Question: I'm having some weird comparison issues between my 'varchar' column and my 'int' column.
### My Schema
'''
CREATE TABLE 'organization_m' (
'organization_recid' VARCHAR(36) CHAR SET utf8 NOT NULL COMMENT 'uuid - unique identifier'
,'organization_id' INT (16) NOT NULL AUTO_INCREMENT
,'organization_name' VARCHAR(100) CHAR SET utf8 NOT NULL
,'organization_sequence' INT (11) DEFAULT NULL
,'license_recid' VARCHAR(36) CHAR SET utf8 NOT NULL
,'country_recid' VARCHAR(36) CHAR SET utf8 NOT NULL
,'contact_number' VARCHAR(20) CHAR SET utf8 DEFAULT NULL
,'address' VARCHAR(200) CHAR SET utf8 DEFAULT NULL
,'organization_url' VARCHAR(100) CHAR SET utf8 NOT NULL
,'notes' VARCHAR(500) CHAR SET utf8 DEFAULT NULL
,'is_active' TINYINT (1) DEFAULT NULL
,'created_on' DATETIME DEFAULT NULL
,'modified_on' DATETIME DEFAULT NULL
,'created_by' VARCHAR(50) CHAR SET utf8 DEFAULT NULL
,PRIMARY KEY ('organization_recid')
,UNIQUE KEY 'organization_id'('organization_id')
,UNIQUE KEY 'organization_sequence'('organization_sequence')
) ENGINE = InnoDB AUTO_INCREMENT = 8622 DEFAULT CHARSET = utf8 COLLATE = utf8_unicode_ci;
--
-- Dumping data for table 'organization_m'
--
LOCK TABLES 'organization_m' WRITE;
/*!40000 ALTER TABLE 'organization_m' DISABLE KEYS */;
INSERT INTO 'organization_m'
VALUES (
'017811ce-becf-4395-a780-9bde07c4a692'
,1268
,'123'
,NULL
,'cd224237-668b-11e4-945d-000c29609978'
,'cd2276db-668b-11e4-945d-000c29609978'
,NULL
,'somewhere'
,'/api/v1/somewhere'
,NULL
,1
,'2015-02-23 13:43:22'
,'2015-02-23 13:43:22'
,NULL
)
,(
'9f14dc52-23c7-4567-8ec9-90aa45c87799'
,1275
,'cards'
,NULL
,'cd224237-668b-11e4-945d-000c29609978'
,'cd227f0c-668b-11e4-945d-000c29609978'
,NULL
,'somewhere to nowhere'
,'/api/v1/cards'
,NULL
,1
,'2015-02-27 16:17:25'
,'2015-02-27 16:17:25'
,NULL
)
,(
'b469e572-86a4-4019-96c5-a6df964e520b'
,9
,'123'
,1143
,'cd224237-668b-11e4-945d-000c29609978'
,'cd227f0c-668b-11e4-945d-000c29609978'
,NULL
,'New York'
,'OSMO1143'
,NULL
,1
,'2015-01-20 13:45:40'
,'2015-01-20 13:45:40'
,NULL
);
/*!40000 ALTER TABLE 'organization_m' ENABLE KEYS */;
UNLOCK TABLES;
'''
---
### My Select Query
'''
SELECT * FROM organization_m WHERE organization_id = '9f14dc52-23c7-4567-8ec9-90aa45c87799' OR
organization_recid = '9f14dc52-23c7-4567-8ec9-90aa45c87799';
'''
---
### My result set

---
### Problem
I expected only one result that is the organization with rec_id of 'organization_recid = '9f14dc52-23c7-4567-8ec9-90aa45c87799';'. I'm not sure if this is the expected behavior, but is there a way I can get around this?
---
### Other DB Information
'''
Welcome to the MariaDB monitor. Commands end with ; or \g.
Your MariaDB connection id is 1710
Server version: 10.0.16-MariaDB-1~wheezy mariadb.org binary distribution
Copyright (c) 2000, 2014, Oracle, MariaDB Corporation Ab and others.
'''
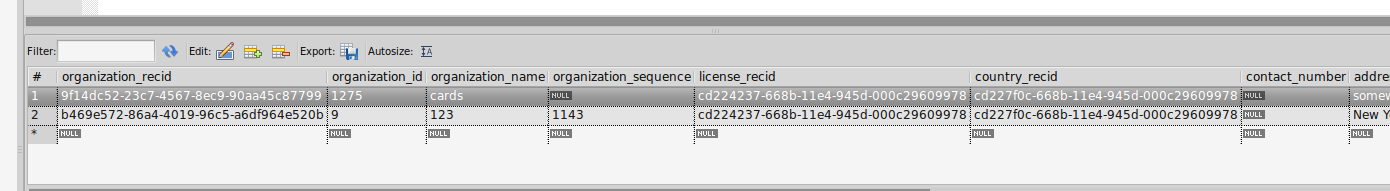
Answer: The DB will automatically cast the string you passed as 'organization_id' into an integer (since that is its type).
Casting '9f14dc52-23c7-4567-8ec9-90aa45c87799' into an int equals 9. (It stops at the first char, because the 2nd char is not an integer). You can see the casting by executing the following query :
'''
select CONVERT('9f14dc52-23c7-4567-8ec9-90aa45c87799', SIGNED);
'''
This is why you are getting the 2nd row with 'organization_id = 9'.
So basically, your query is being interpreted as :
'''
SELECT * FROM organization_m WHERE organization_id = '9'
OR organization_recid = '9f14dc52-23c7-4567-8ec9-90aa45c87799'
'''
I dont know what is the context of that code, but you should always filter / sanitize values, when used in a query.
Take control. If you expect an integer, then make sure it is one. Otherwise, you will end up with a strange behavior / bug.